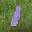
Label: 1